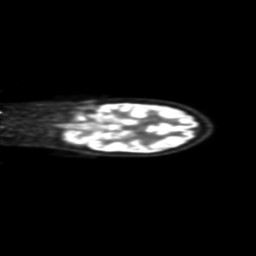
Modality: PET
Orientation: coronal
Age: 42
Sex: male
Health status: ill